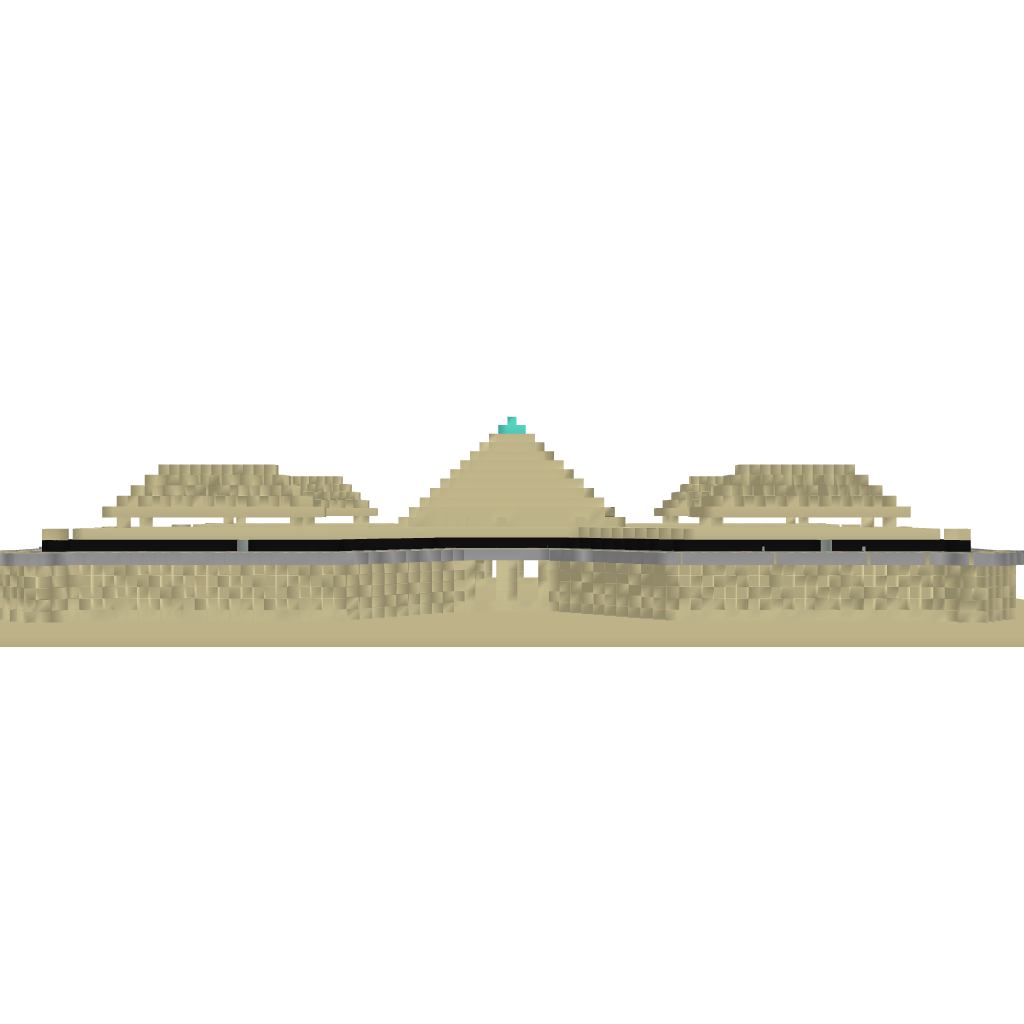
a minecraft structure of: Tomb of the Pharao